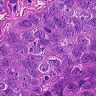
Metastatic tissue present: yes